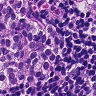
Metastatic tissue present: yes